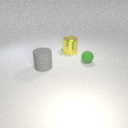
large yellow metal cylinder behind large gray rubber cylinder